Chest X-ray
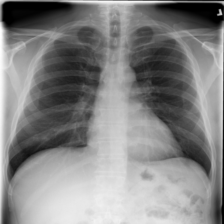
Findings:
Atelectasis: negative
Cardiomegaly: negative
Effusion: negative
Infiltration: negative
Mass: negative
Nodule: negative
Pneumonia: negative
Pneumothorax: negative
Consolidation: negative
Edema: negative
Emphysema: negative
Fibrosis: negative
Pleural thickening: negative
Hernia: negative